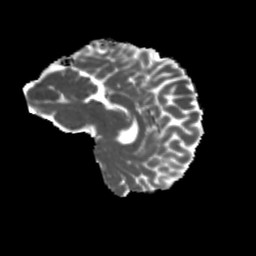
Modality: MD
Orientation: sagittal
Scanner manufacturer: siemens
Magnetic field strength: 3 T
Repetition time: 4 s
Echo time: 0.0594 s